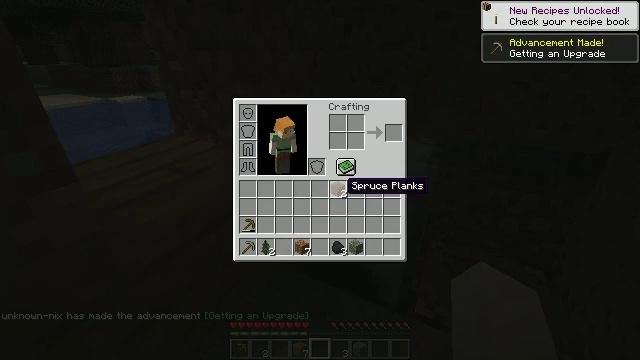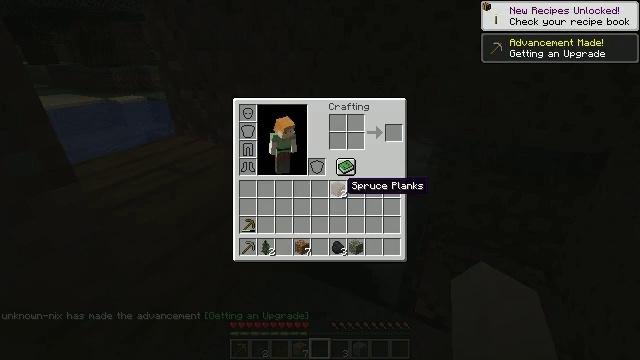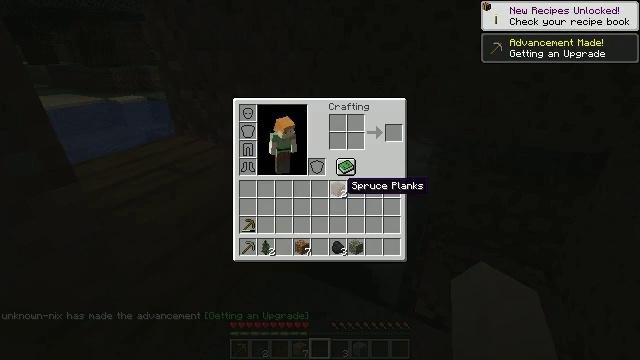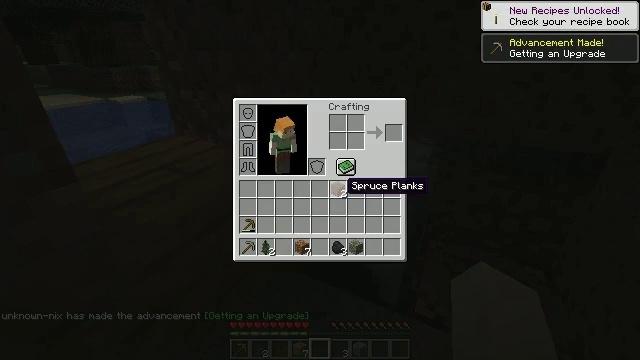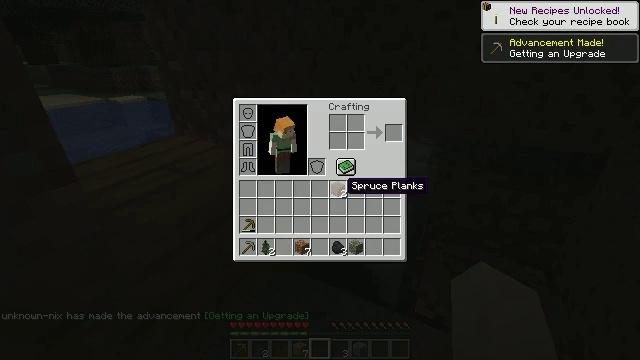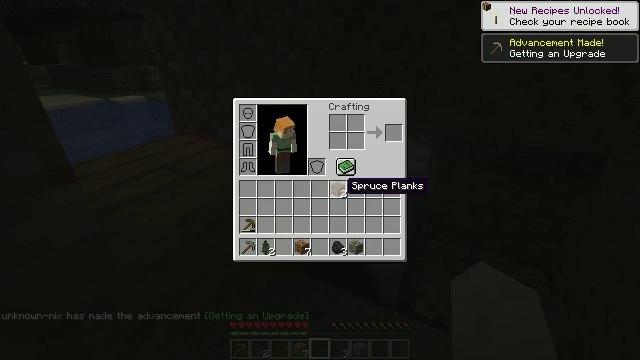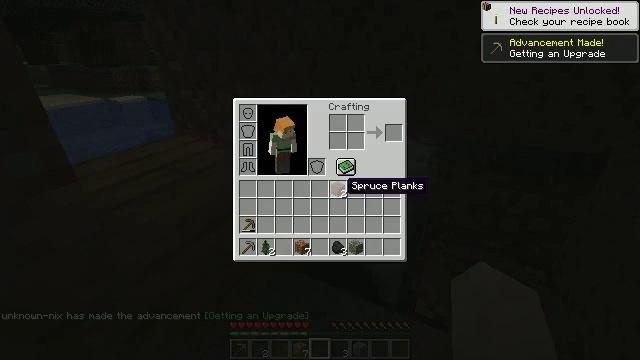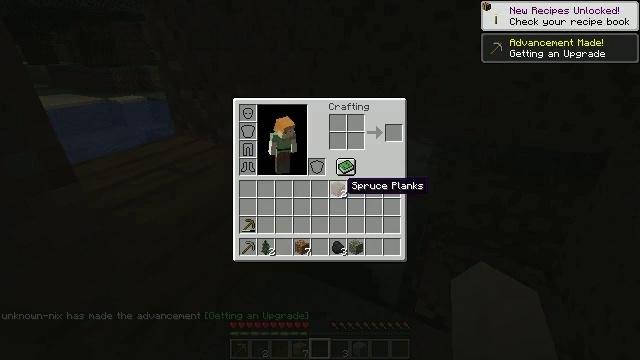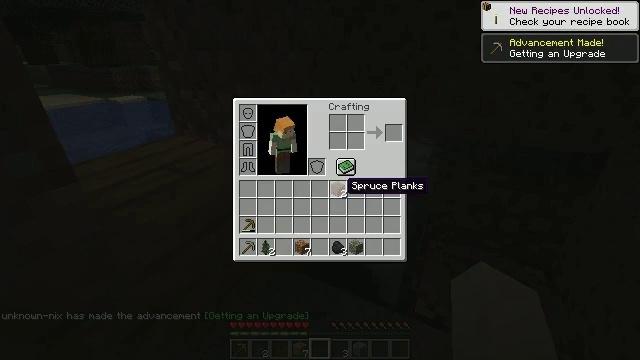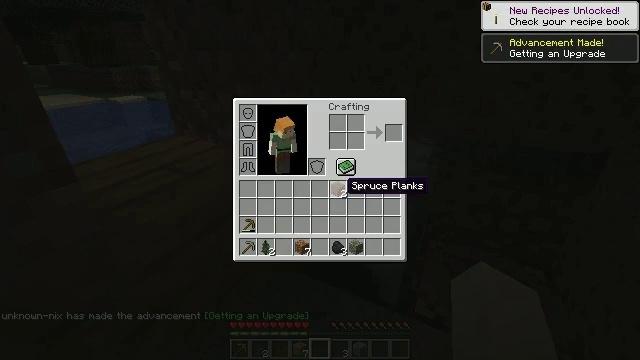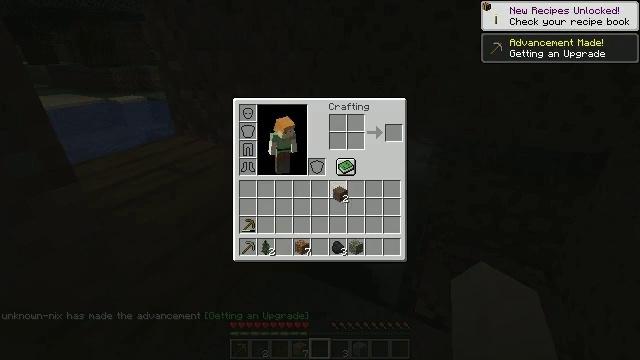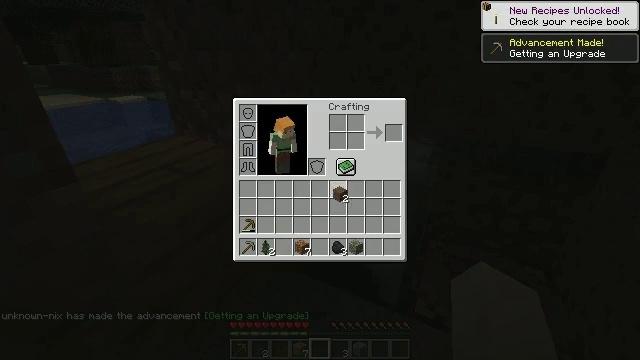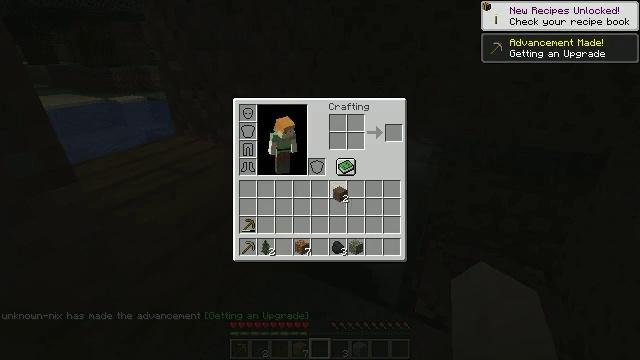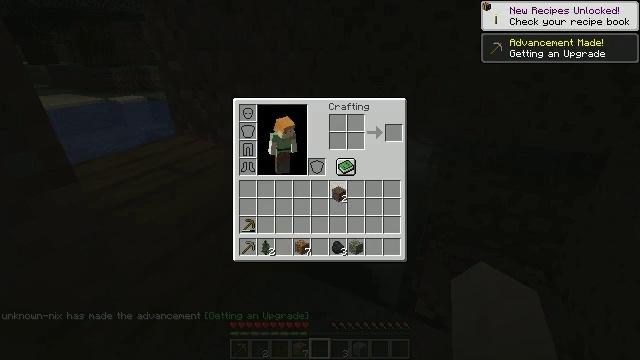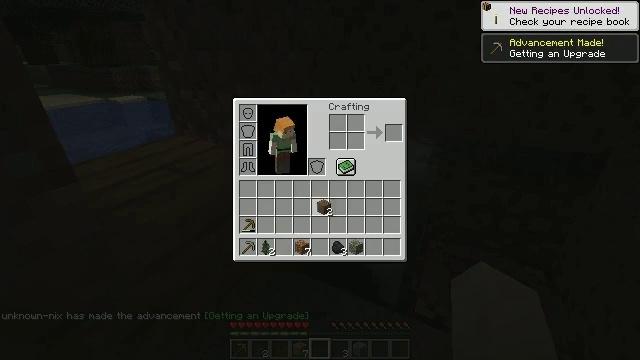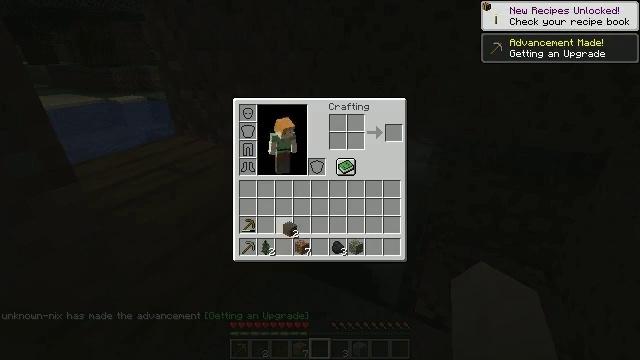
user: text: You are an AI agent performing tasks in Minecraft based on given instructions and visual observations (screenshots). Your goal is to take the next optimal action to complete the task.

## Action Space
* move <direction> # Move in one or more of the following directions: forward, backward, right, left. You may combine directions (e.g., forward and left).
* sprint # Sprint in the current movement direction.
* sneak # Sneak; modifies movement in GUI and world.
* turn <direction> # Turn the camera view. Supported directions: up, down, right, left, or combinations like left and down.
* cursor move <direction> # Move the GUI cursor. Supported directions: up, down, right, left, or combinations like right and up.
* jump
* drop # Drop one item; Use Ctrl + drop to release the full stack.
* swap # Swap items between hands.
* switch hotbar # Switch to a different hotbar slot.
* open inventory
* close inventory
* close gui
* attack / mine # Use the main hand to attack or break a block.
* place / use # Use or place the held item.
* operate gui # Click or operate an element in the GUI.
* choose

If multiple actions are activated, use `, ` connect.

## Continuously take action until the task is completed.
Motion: motion action
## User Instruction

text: Get spruce planks back into your inventory.
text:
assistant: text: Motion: no_op
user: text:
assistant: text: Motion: no_op
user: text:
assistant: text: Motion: no_op
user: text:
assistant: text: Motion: no_op
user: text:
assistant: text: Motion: no_op
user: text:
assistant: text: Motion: no_op
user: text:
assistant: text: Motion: no_op
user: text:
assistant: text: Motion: no_op
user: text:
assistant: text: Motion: no_op
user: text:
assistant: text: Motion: operate gui
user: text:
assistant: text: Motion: operate gui
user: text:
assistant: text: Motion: no_op
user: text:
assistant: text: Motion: no_op
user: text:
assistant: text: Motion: cursor move left and down
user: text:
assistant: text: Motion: cursor move left and down
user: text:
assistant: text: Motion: cursor move left and down
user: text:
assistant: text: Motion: no_op
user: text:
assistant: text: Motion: no_op
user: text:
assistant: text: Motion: no_op
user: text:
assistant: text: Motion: no_op
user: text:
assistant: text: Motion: no_op
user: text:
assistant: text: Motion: no_op
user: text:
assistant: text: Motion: no_op
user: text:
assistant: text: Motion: no_op
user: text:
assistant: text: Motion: operate gui
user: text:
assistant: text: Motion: operate gui
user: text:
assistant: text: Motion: no_op
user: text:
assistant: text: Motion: no_op
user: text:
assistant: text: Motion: no_op
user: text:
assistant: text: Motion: no_op